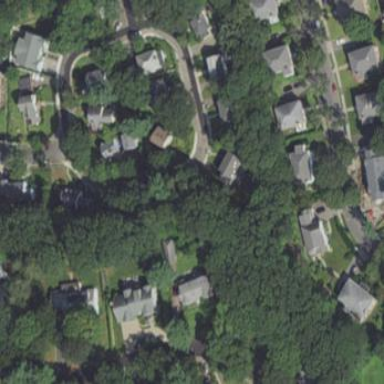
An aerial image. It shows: Residential road with sidewalks on both sides.